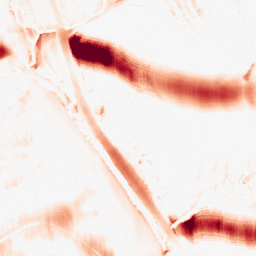
Category: morphological
Decomposition family: morphological_ellipse
Decomposition parameters: operation: opening
width: 50
height: 20
Upsampling method: cubic_catmull_rom
Upsampling parameters: scale: 4
Upsampling scale: 4